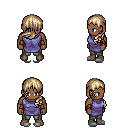
a pixel art fantasy rpg character, male body template, human, dark skin, chain tabard jacket, teal pants, white blonde left-swept hairstyle, leather bracers, white slippers, four views (front, back, left, right), 2x2 character sprite sheet, small pixel art, hard edges, no anti-aliasing